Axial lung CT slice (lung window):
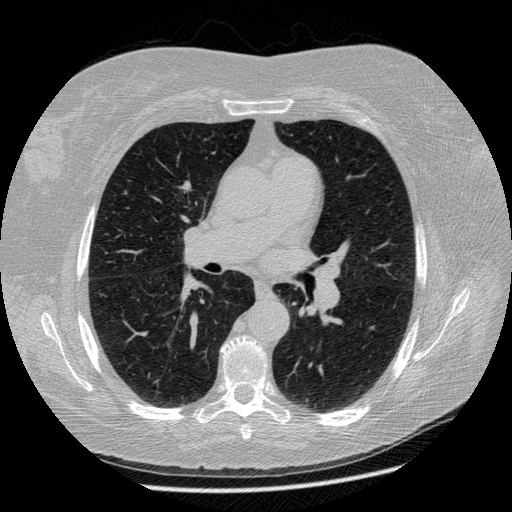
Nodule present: no